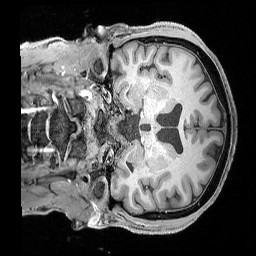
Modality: T1w
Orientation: coronal
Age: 34
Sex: male
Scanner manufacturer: siemens
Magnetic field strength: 3 T
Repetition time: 2.3 s
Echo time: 0.00324 s